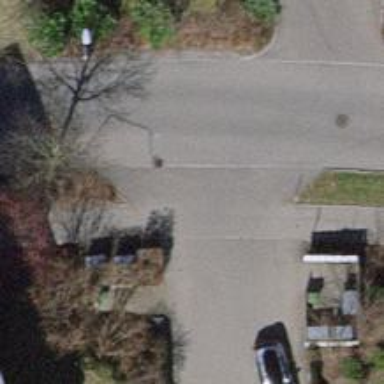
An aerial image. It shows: Asphalt sidewalk.